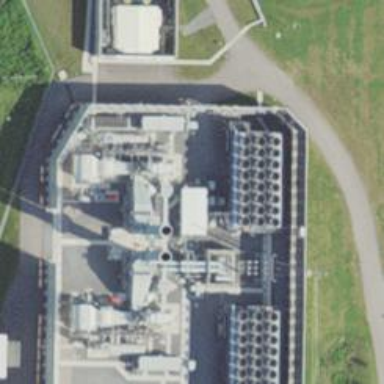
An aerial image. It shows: Gas-powered generator. It is gas turbine type generator.